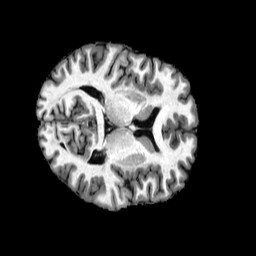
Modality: T1w
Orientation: axial
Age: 27
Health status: healthy
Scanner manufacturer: philips
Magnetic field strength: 3 T
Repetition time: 0.007835 s
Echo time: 0.003591 s